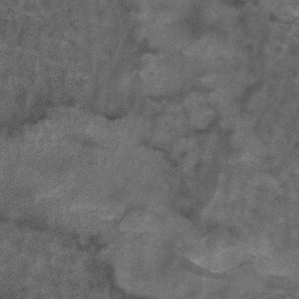
Label: non_frost